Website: macys
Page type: customer-info-address
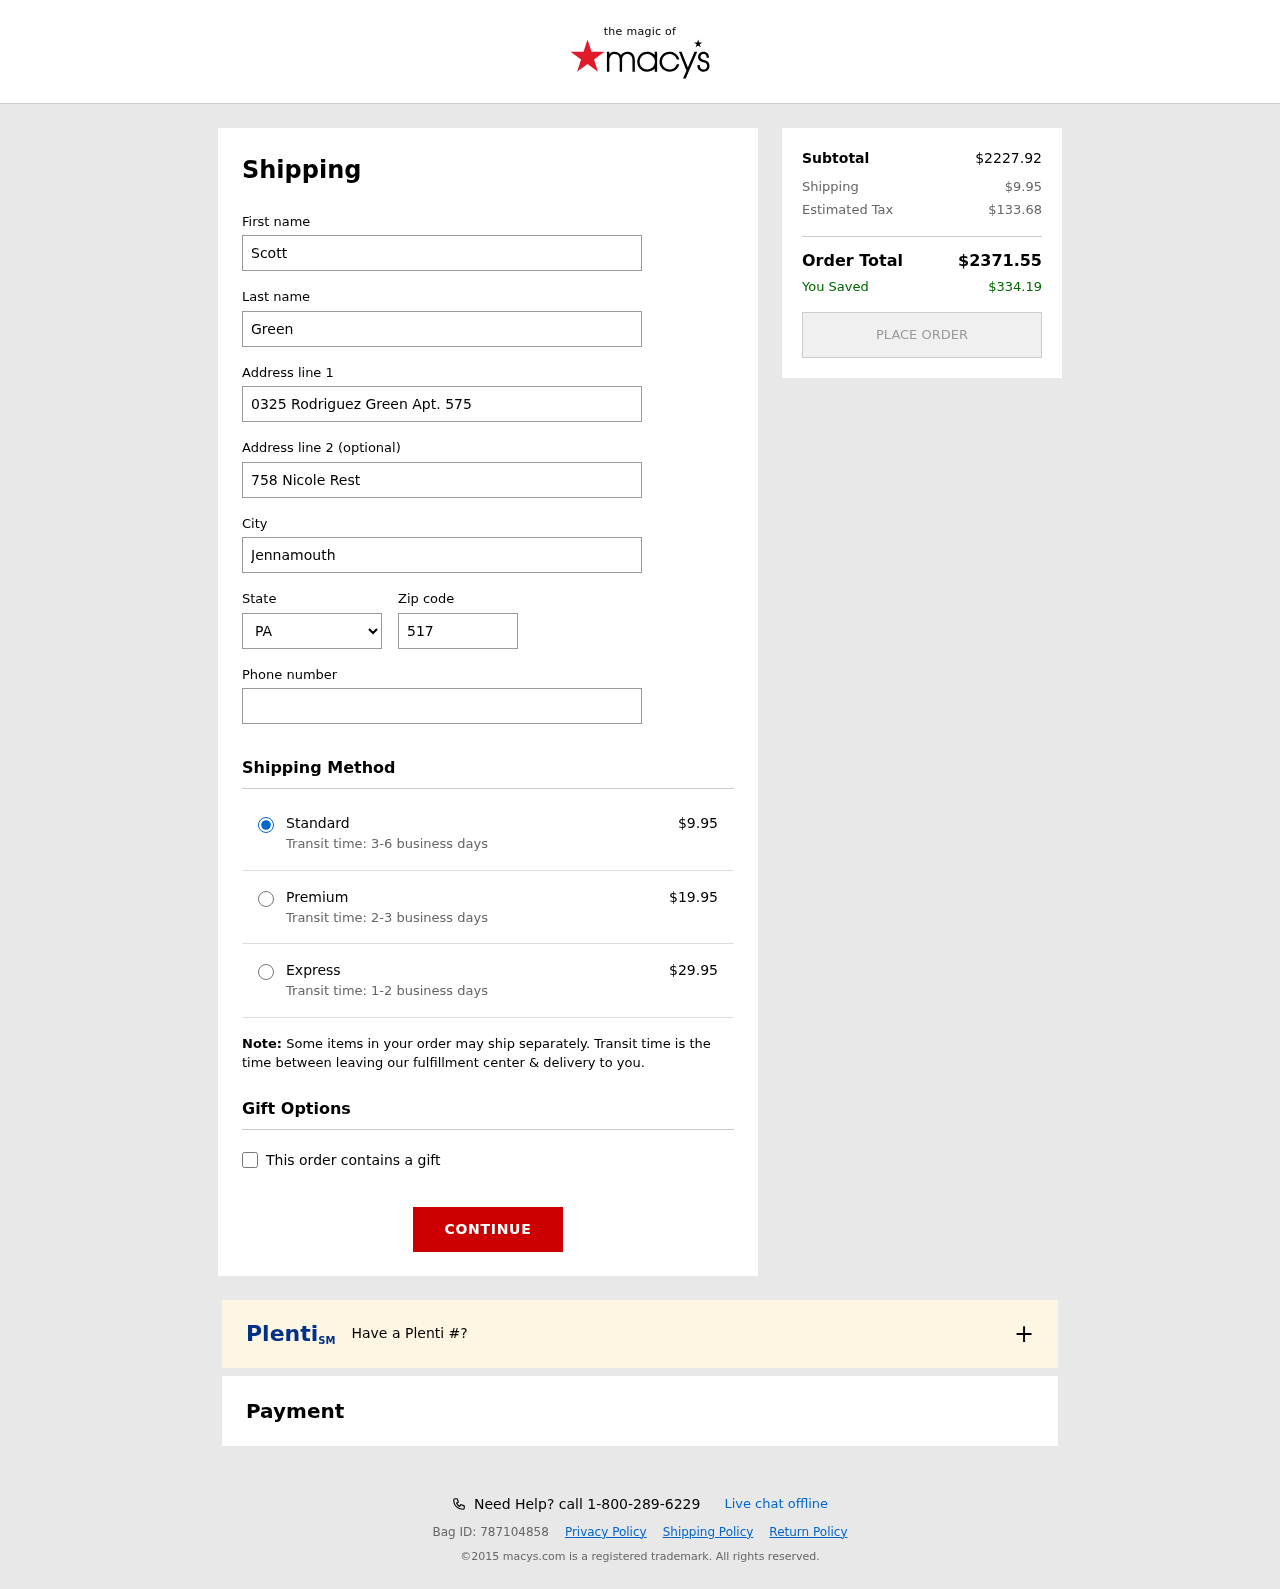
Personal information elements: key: PII_CITY
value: Jennamouth
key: PII_FIRSTNAME
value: Scott
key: PII_LASTNAME
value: Green
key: PII_PHONE
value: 9155485003
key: PII_POSTCODE
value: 51715
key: PII_STATE_ABBR
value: PA
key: PII_STREET
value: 0325 Rodriguez Green Apt. 575
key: PII_STREET2
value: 758 Nicole Rest
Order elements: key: ORDER_SHIPPING_COST
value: $9.95
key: ORDER_SHIPPING_COST_PREMIUM
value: $19.95
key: ORDER_SHIPPING_COST_EXPRESS
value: $29.95
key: ORDER_SUBTOTAL
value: $2227.92
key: ORDER_TAX
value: $133.68
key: ORDER_TOTAL
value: $2371.55
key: ORDER_SAVINGS
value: $334.19